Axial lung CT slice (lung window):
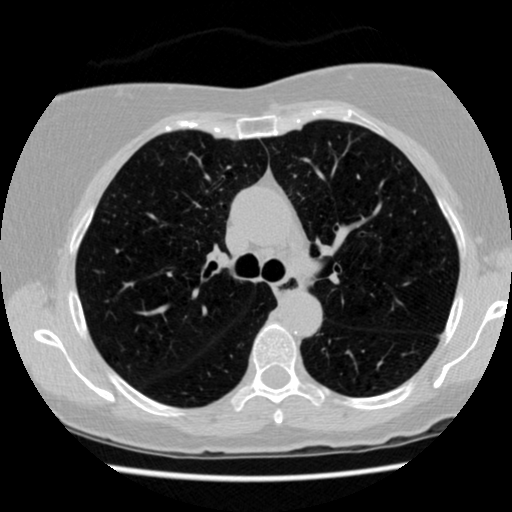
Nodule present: no